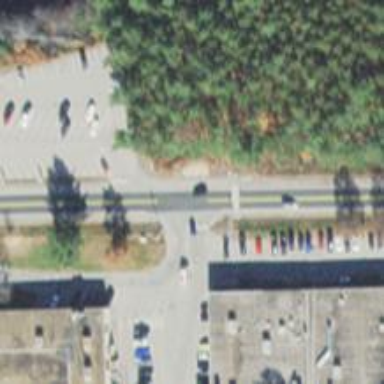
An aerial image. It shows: Asphalt road classified as trunk highway.